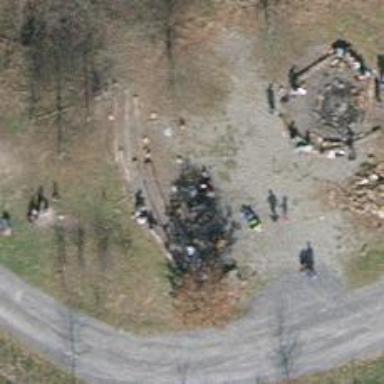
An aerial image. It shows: Picnic site popular for tourists.